Question: I have an application (TextOnly Browser) that enables a user to read any url in textonly mode (For e.g if we click on a url from Facebook) it will open the url in TextOnly app and when I click on back button it goes back to Facebook
The back button works with all apps except twitter when I click on a tweet the below image will be displayed.There are 3 links in the screen
a) If I click on the first link and then click on back button from app it goes to my app instead of "Twitter" app
b) If I click on the Second and third links and then click on back button from app it goes to twitter app
My question is why a) happens and that too it happens only for Twitter

'''
<activity android:name=".Details2" android:noHistory="true" android:label="TextOnly">
<intent-filter>
<action android:name="android.intent.action.VIEW" />
<category android:name="android.intent.category.DEFAULT" />
<data android:scheme="http"/>
<data android:scheme="https"/>
</intent-filter>
'''
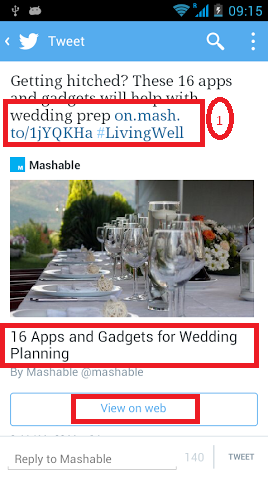
Answer: if you take a webview for your browser then you should override your back key as describe
'''
@Override
public void onBackPressed() {
if(myWebView.canGoBack() == true){
myWebView.goBack();
}else{
super.onBackPressed();
}
}
'''
hope it'll works.